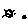
Label: moon